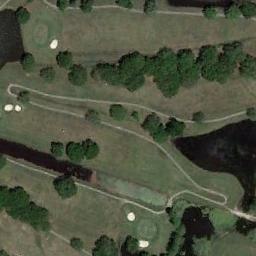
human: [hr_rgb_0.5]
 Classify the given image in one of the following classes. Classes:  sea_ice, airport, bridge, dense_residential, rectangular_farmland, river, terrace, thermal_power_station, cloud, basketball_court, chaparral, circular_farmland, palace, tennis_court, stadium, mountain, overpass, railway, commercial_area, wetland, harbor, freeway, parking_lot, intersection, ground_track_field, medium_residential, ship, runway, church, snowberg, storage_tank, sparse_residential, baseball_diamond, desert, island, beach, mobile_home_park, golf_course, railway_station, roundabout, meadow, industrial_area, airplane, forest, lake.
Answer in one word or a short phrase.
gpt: golf_course